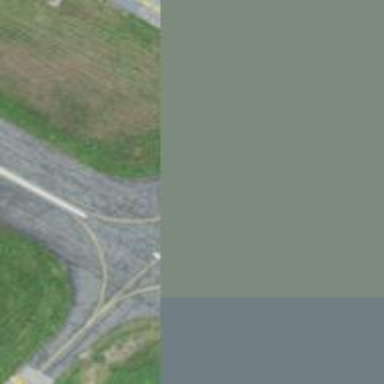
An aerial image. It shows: Taxiway at the airport with asphalt surface.